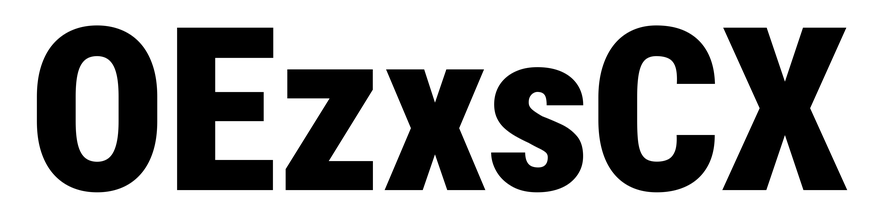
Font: Roboto_Condensed_Black